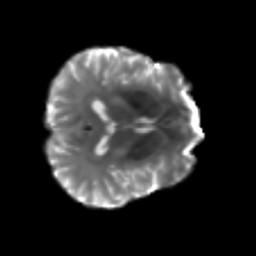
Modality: T2w
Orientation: axial
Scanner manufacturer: siemens
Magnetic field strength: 3 T
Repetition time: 3.6 s
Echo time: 0.092 s